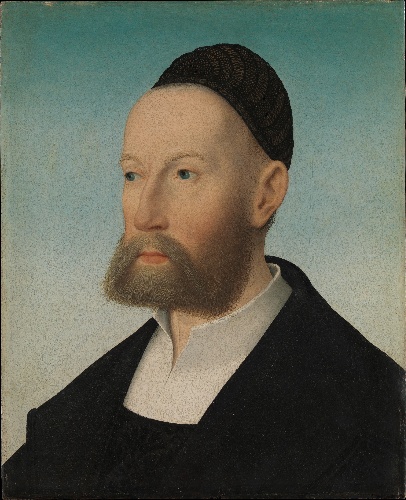
Title: Ulrich Fugger the Younger (1490–1525)
Artist: Hans Maler
Artist bio: German, Ulm, born ca. 1480, died ca. 1526–29 Schwaz (?)
Date: 1525
Object type: Painting
Classification: Paintings
Medium: Oil on linden
Dimensions: 15 7/8 x 12 3/4 in. (40.3 x 32.4 cm)
Department: European Paintings
Credit line: Bequest of Benjamin Altman, 1913
Accession year: 1914
Repository: Metropolitan Museum of Art, New York, NY
Tags: Men|Portraits